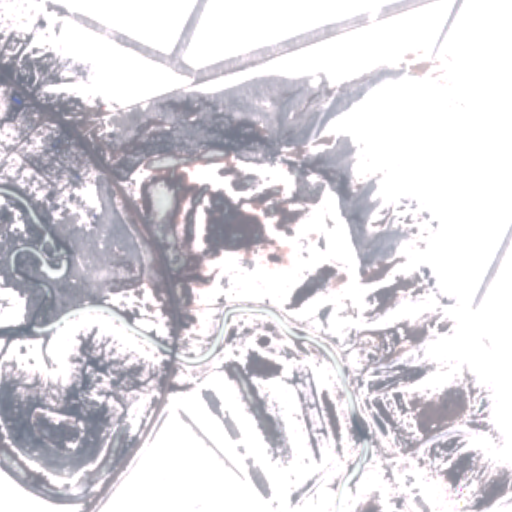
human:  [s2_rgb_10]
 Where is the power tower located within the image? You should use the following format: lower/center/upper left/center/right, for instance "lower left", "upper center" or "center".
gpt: The power tower is located in the lower left of the image.
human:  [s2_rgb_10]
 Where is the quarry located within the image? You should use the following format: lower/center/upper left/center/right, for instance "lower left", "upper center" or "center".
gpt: The quarry is located in the lower right of the image.
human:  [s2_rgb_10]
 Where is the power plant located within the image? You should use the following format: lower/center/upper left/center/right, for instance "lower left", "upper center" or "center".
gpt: There is no power plant in the image.